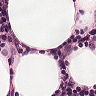
Metastatic tissue present: no